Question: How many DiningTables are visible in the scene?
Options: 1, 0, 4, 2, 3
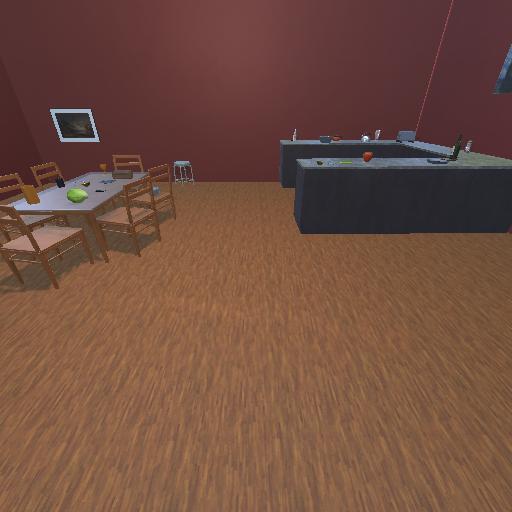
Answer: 1